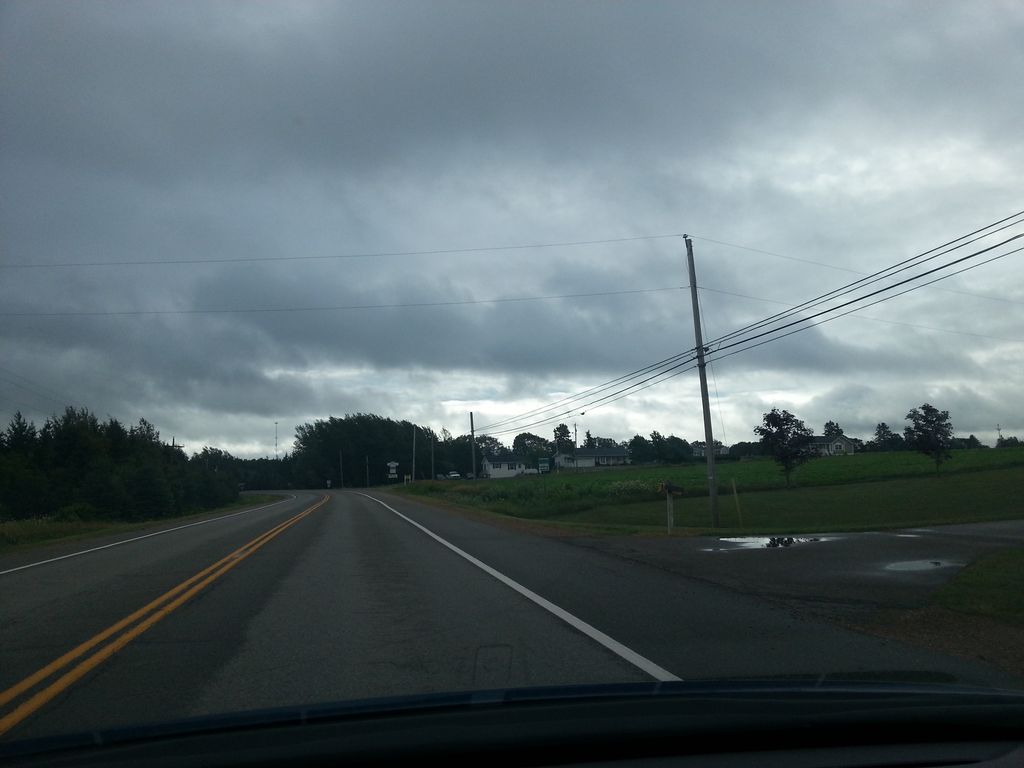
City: charlottetown